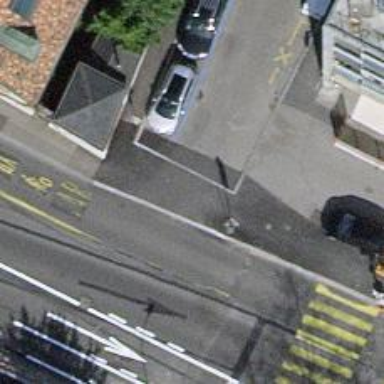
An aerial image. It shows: Unmarked road crossing.